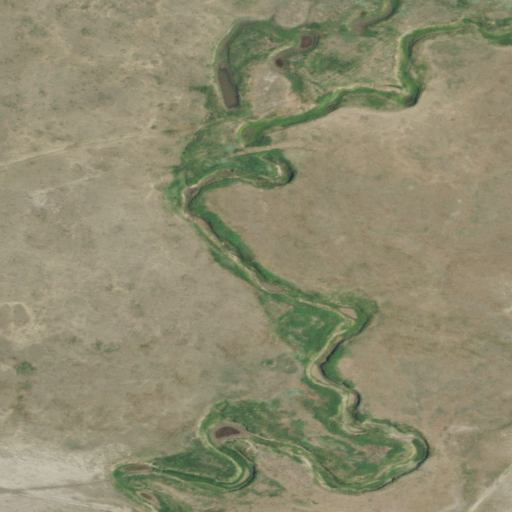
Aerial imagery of valley in Montana named Fourmile Coulee containing grassland, pasture, shrub, and herbaceous wetlands